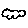
Label: cloud